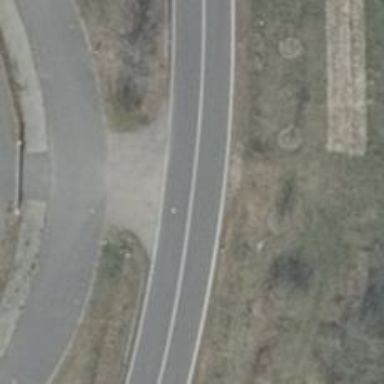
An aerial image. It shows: Asphalt road classified as tertiary.